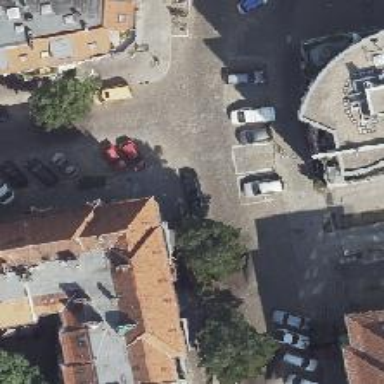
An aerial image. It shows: Bicycle parking located on the sidewalk.